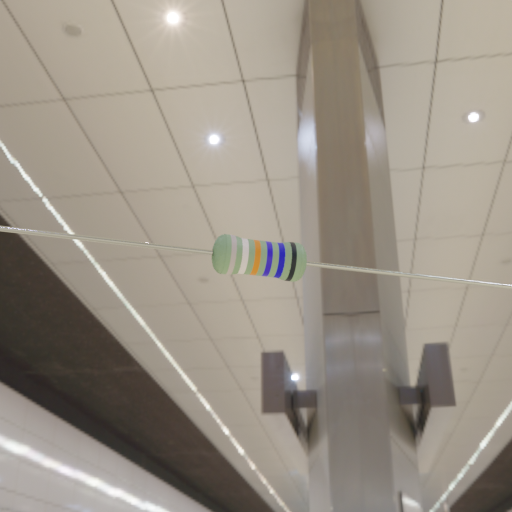
Resistor colour bands (in order): silver, white, orange, blue, blue, black